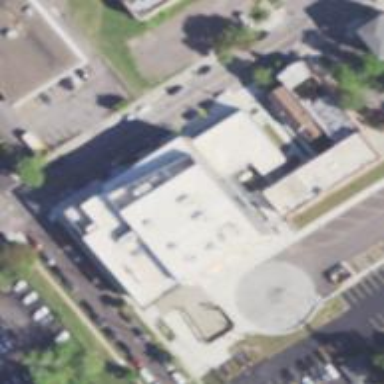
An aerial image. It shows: School.